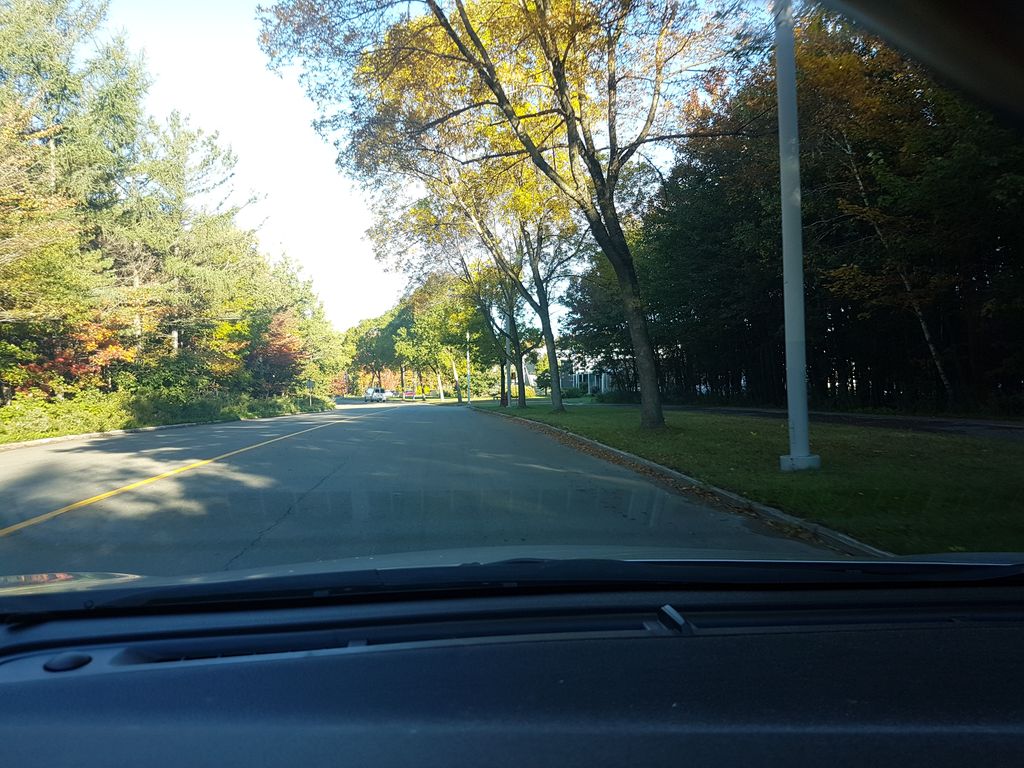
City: quebec_city